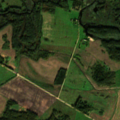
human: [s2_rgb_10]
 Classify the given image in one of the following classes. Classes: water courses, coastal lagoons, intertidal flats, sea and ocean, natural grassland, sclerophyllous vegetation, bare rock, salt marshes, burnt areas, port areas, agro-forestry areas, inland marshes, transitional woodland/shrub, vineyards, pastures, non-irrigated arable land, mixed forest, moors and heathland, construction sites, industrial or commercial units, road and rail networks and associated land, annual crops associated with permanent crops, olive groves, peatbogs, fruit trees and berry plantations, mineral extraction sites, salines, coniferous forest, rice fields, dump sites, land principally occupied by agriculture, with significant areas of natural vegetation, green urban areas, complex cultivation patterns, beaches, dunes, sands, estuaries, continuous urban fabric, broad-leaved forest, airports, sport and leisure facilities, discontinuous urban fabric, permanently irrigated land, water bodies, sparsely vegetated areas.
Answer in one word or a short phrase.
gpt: non-irrigated arable land, pastures, complex cultivation patterns, land principally occupied by agriculture, with significant areas of natural vegetation